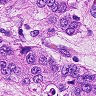
Metastatic tissue present: yes